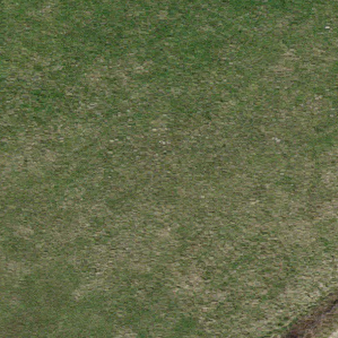
Label: other